Aerial crown-view tile of a tropical tree (Barro Colorado Island, Panama), acquired 20250715:
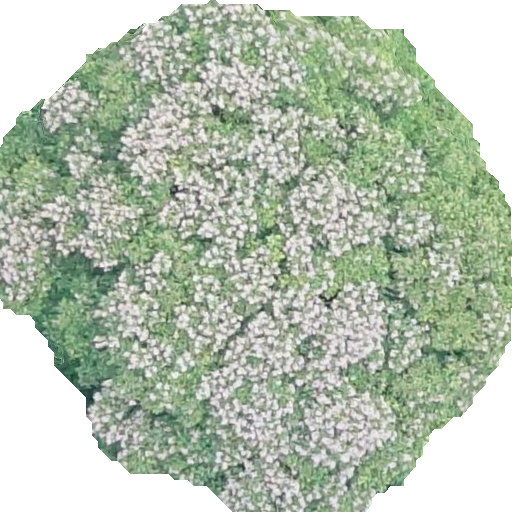
Species: Dipteryx oleifera
GBIF accepted scientific name: Dipteryx oleifera
Crown area: 306.307 m²